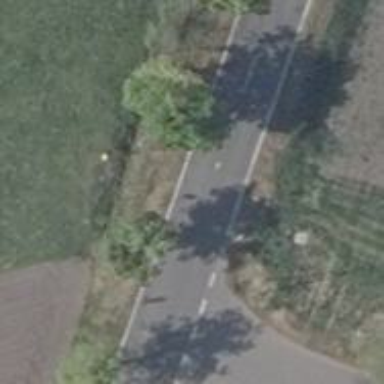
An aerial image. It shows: Secondary road with asphalt surface.